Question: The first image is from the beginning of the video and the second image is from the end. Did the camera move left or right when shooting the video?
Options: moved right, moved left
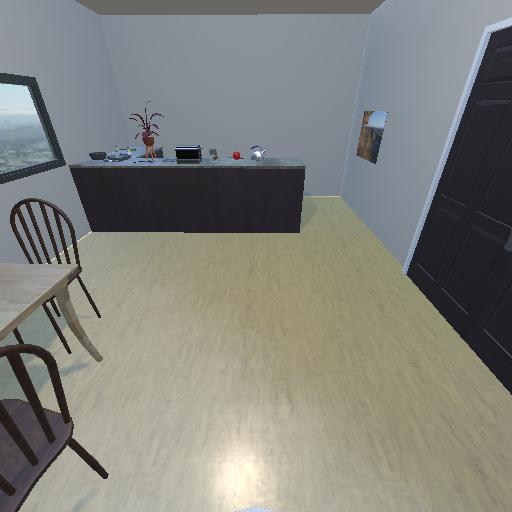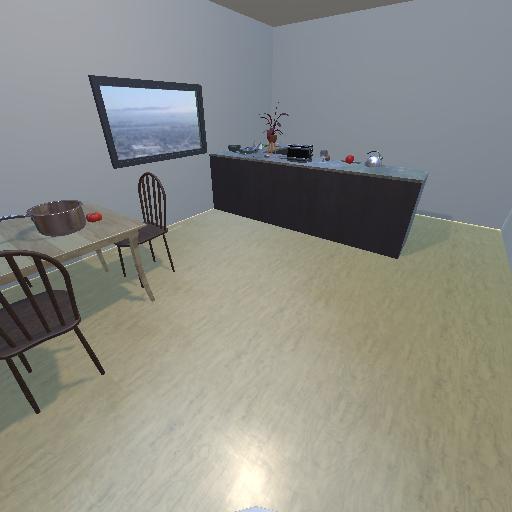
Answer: moved right